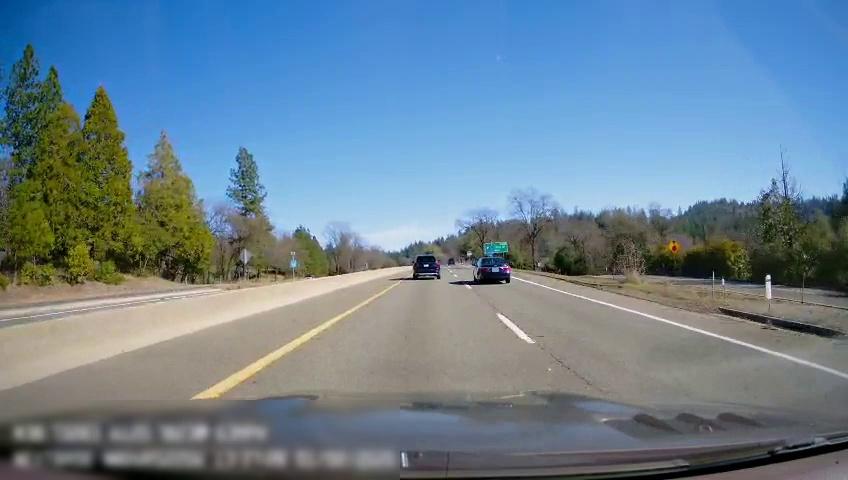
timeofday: Day
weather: Sunny
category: Drivable Space
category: Drivable Space
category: Vehicles | SUV
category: Vehicles | Car
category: Lanes | Current Lane
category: Lanes | Current Lane
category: Lanes | Alternate Lane
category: Lanes | Opposite Lane
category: Traffic | Signs
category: Traffic | Signs
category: Traffic | Signs